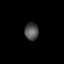
Tissue: skin
Cell type: Epithelial cells
Senescence score: 0.2624
Nuclear area (px): 238
Mean DAPI intensity: 80.782